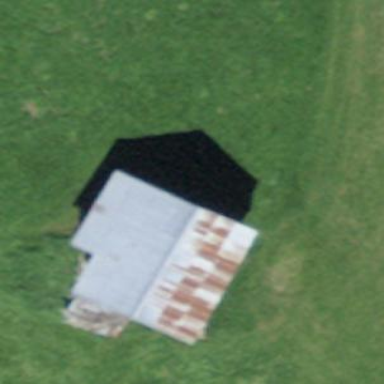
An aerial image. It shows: Barn.